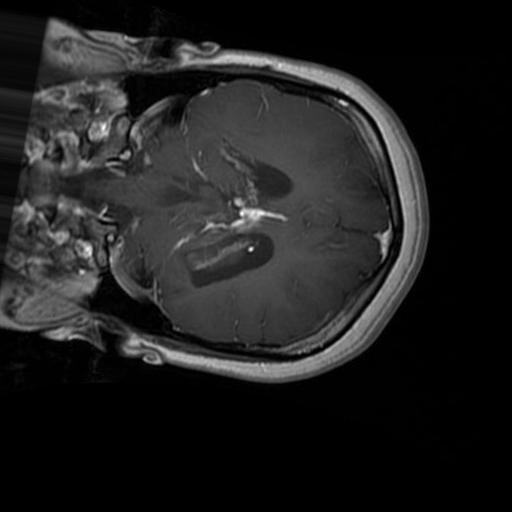
Label: brain_glioma